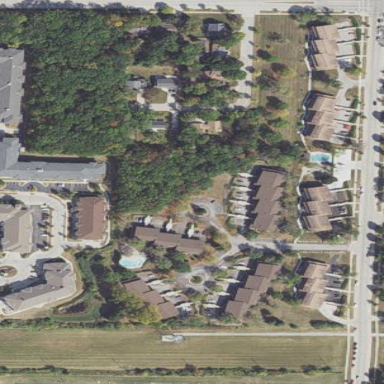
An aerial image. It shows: Condominium in residential area.